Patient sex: M
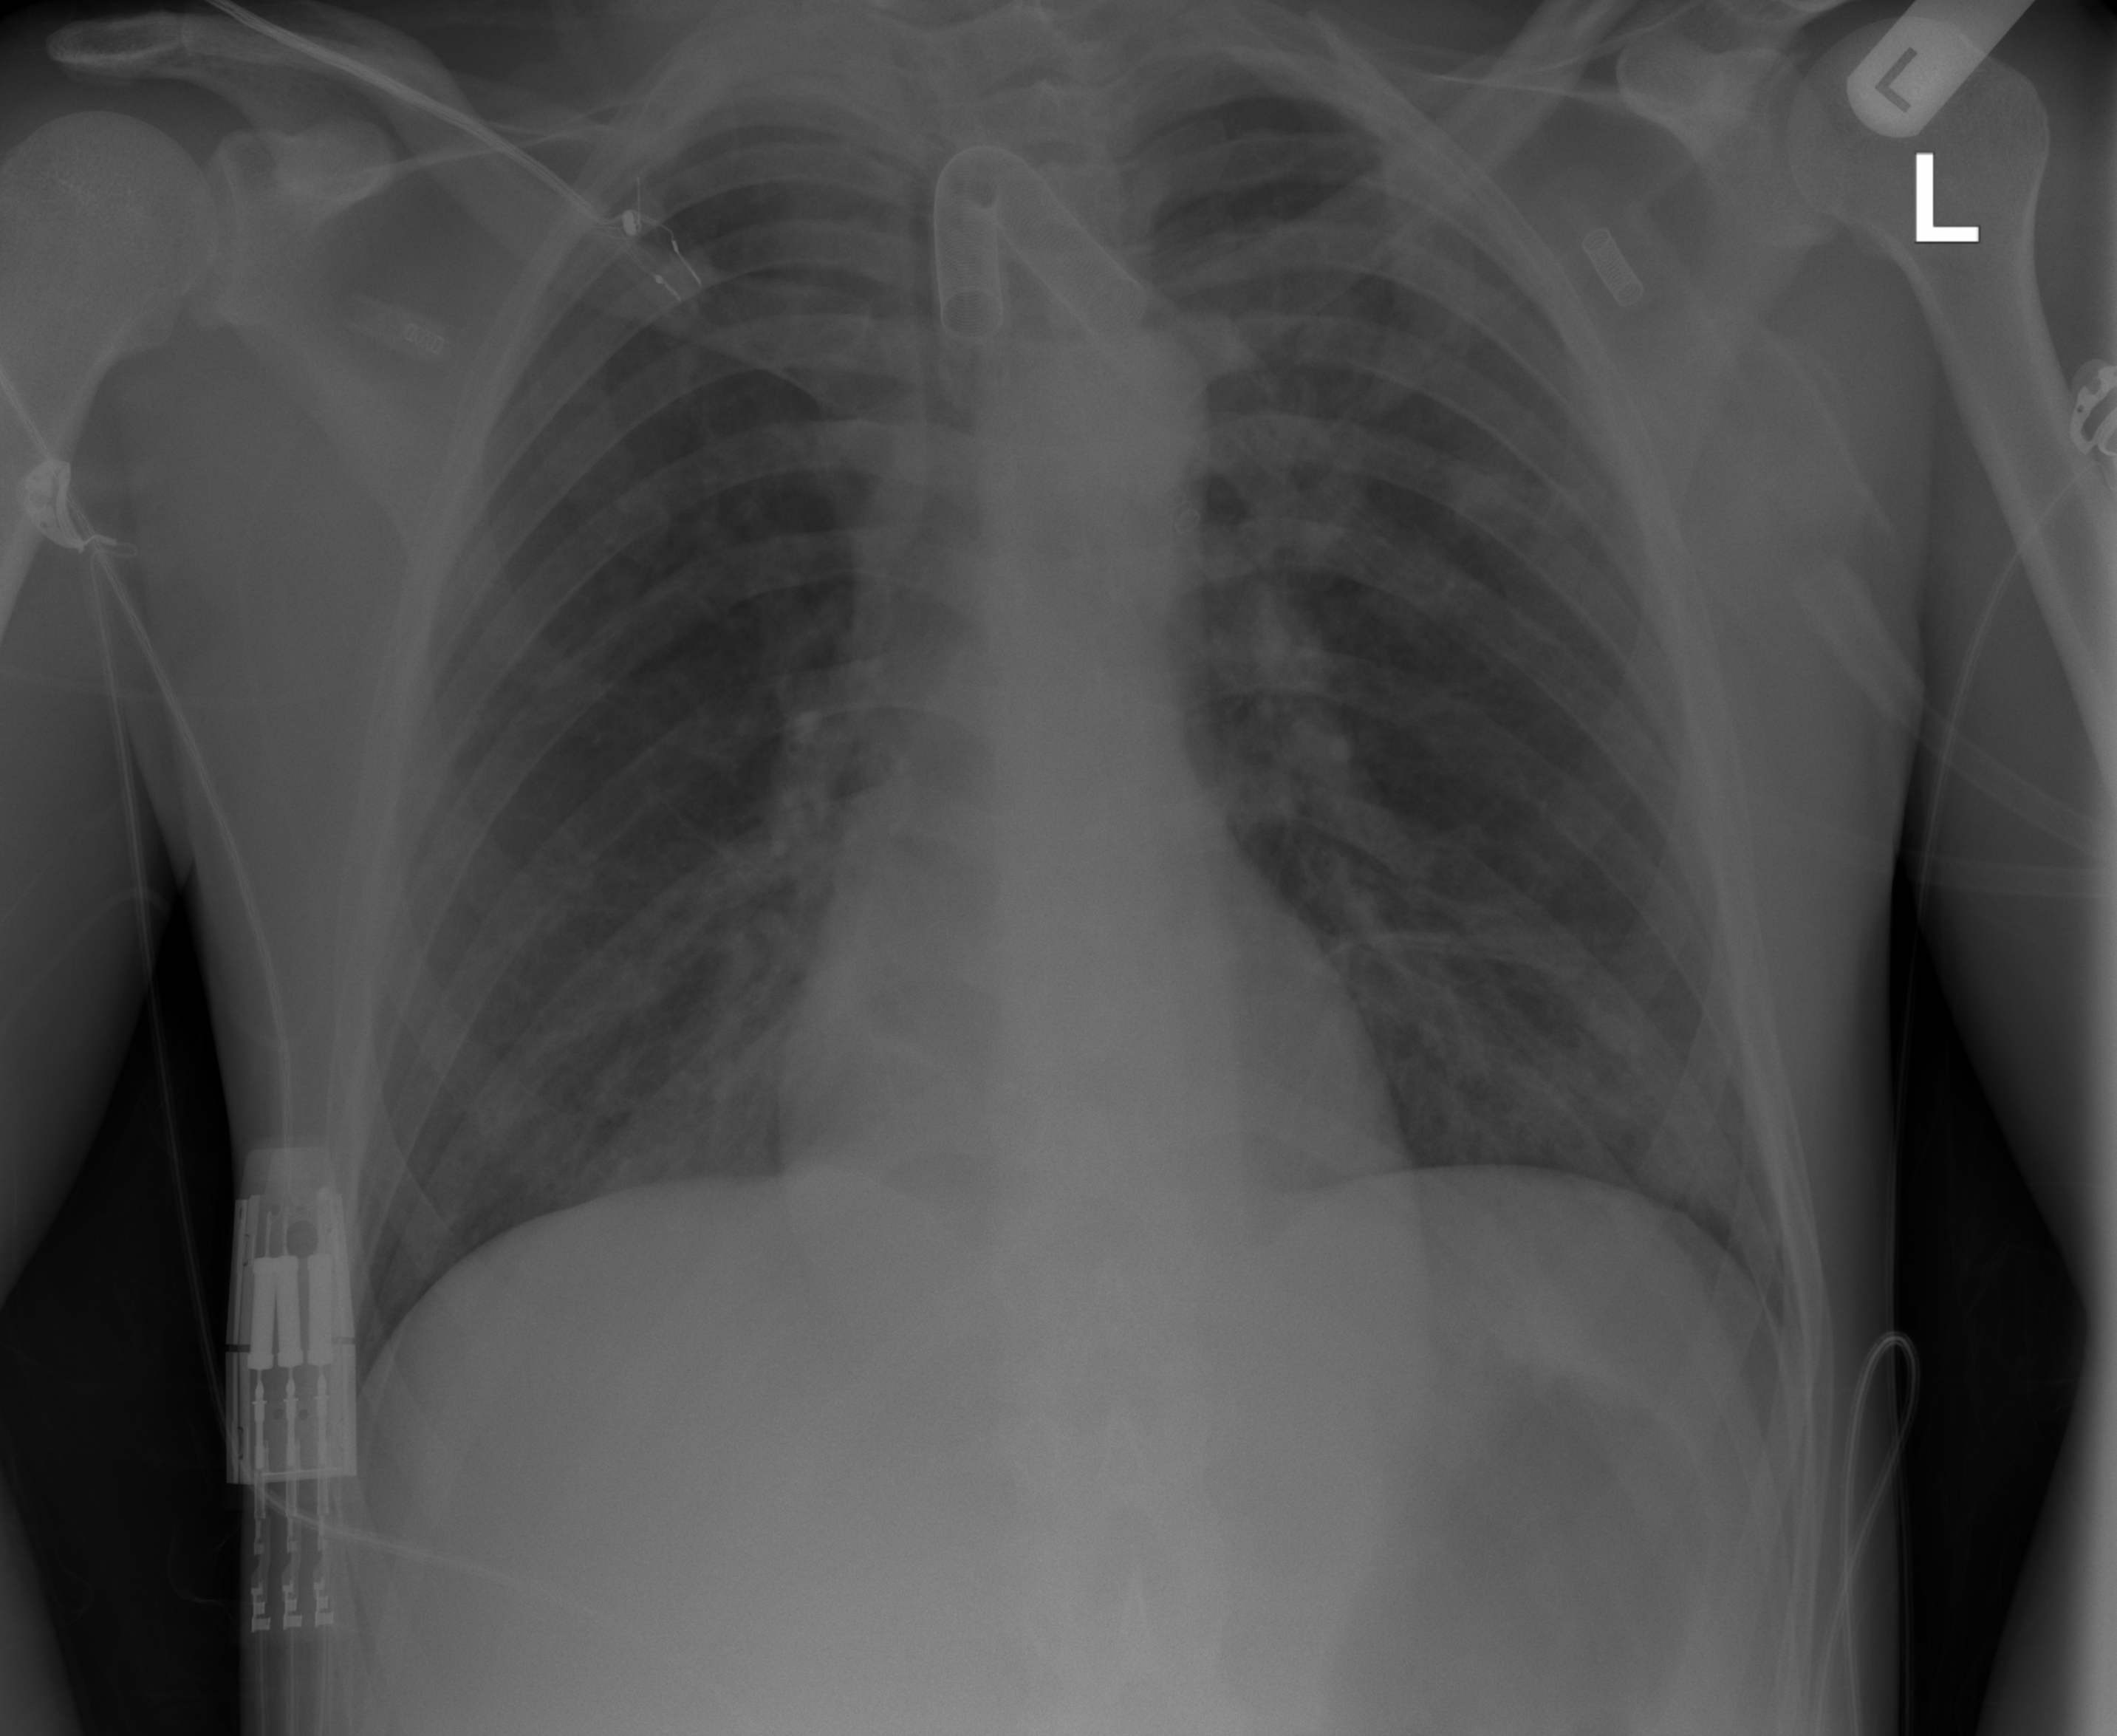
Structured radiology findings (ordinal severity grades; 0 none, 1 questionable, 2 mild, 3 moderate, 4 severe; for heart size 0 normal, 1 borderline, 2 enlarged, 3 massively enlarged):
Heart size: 0
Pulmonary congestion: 0
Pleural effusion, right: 0
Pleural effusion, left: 0
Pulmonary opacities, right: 2
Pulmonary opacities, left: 1
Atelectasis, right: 2
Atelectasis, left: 2